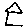
Label: house